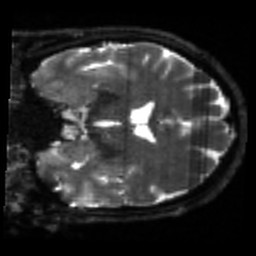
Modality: sbref
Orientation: coronal
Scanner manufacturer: siemens
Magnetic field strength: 3 T
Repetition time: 4 s
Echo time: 0.0594 s